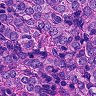
Metastatic tissue present: yes